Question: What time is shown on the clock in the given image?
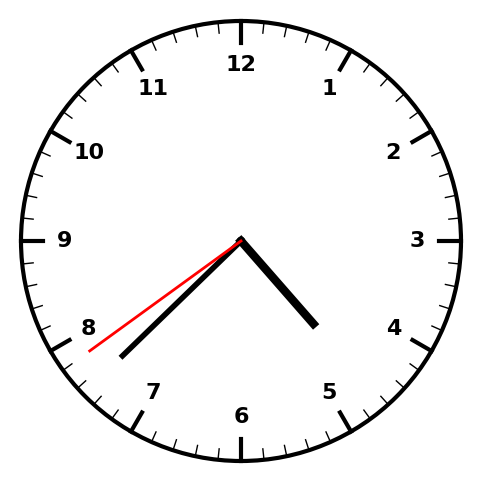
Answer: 04:37:39